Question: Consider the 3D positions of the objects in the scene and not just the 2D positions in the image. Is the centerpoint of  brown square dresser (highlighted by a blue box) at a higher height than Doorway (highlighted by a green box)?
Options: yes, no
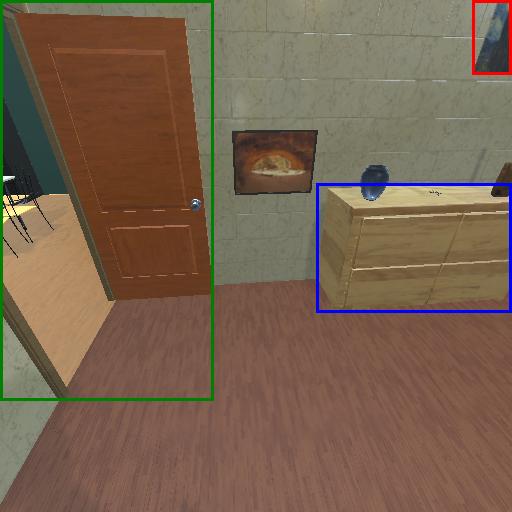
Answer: yes